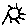
Label: sun